Question: I have to make a table in which some rows are split and some cells are merged.
For example: In the first column I have two rows, but in second column each row is divided into several small rows. So, one row in the first column turns into several rows in the second column.
Looks as follows:

However, I can't find how to split or merge cells in Silverlight <URL>. Do I have to create my own control?
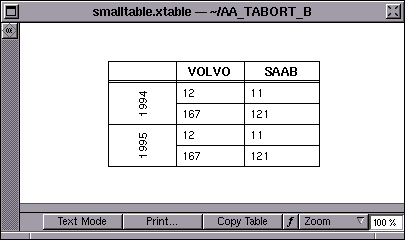
Answer: I found an answer.
For each cell where I have to split cell into several rows, I add grid without header. Maybe it's not the best desicion, but it works